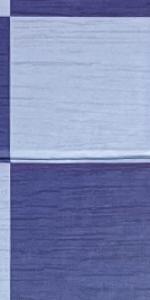
Label: Empty